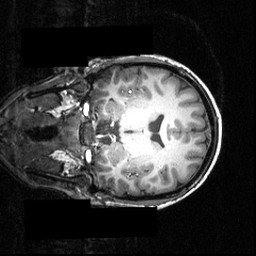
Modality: T1w
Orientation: coronal
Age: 21
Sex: female
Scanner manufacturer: siemens
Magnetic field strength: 3.951 T
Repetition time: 1.5 s
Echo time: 0.00335 s